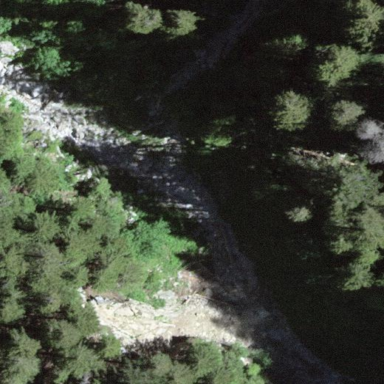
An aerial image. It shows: Natural scree.